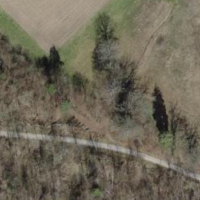
EUNIS habitat code: 41
Species observed at this site:
Lythrum salicaria
Lysimachia nummularia
Caltha palustris
Gonepteryx rhamni